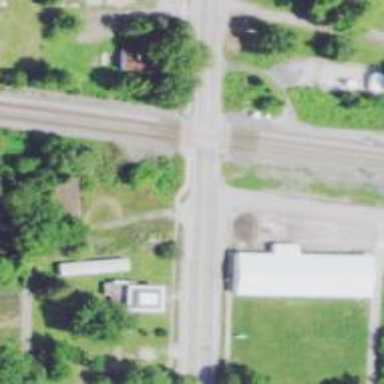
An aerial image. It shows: Level crossing along the railway.